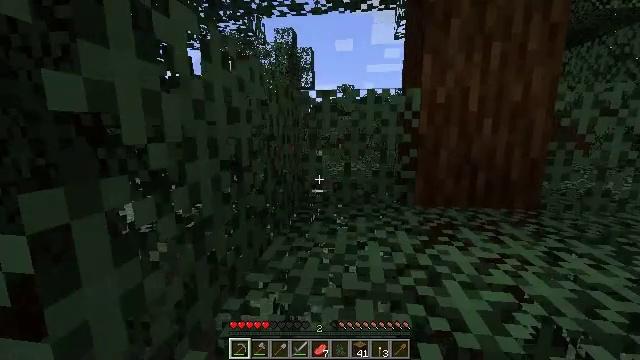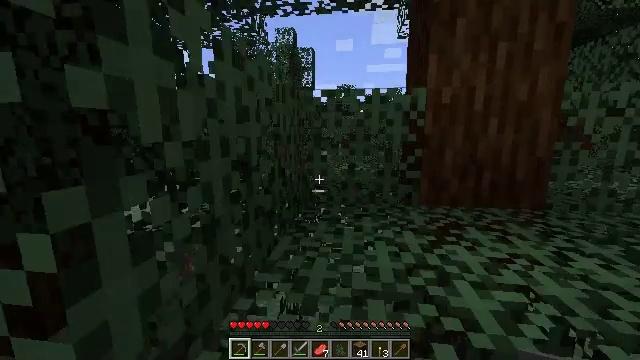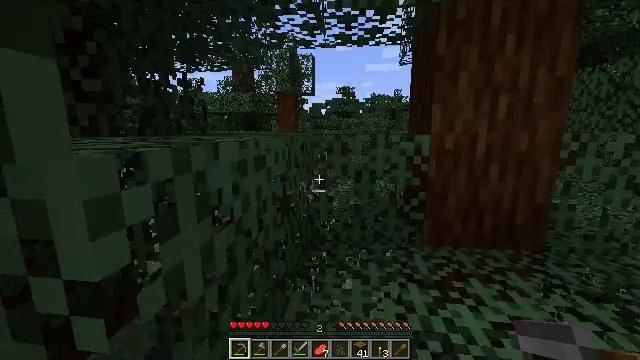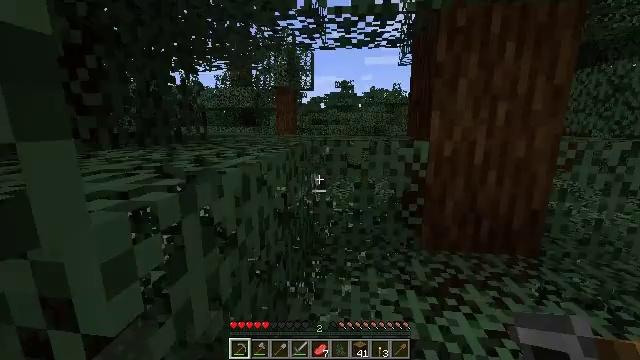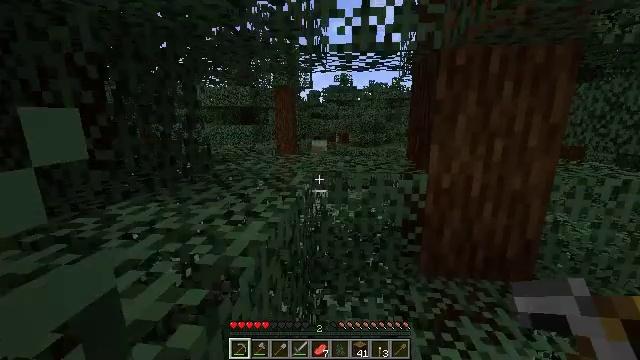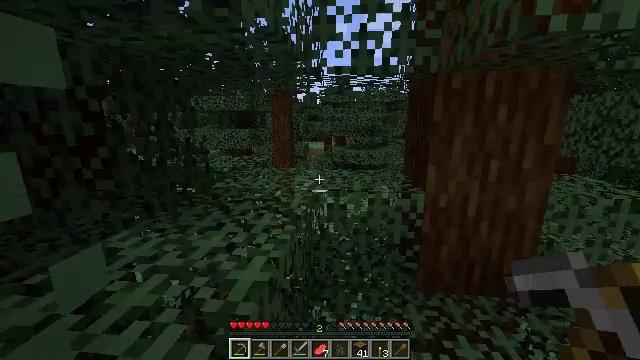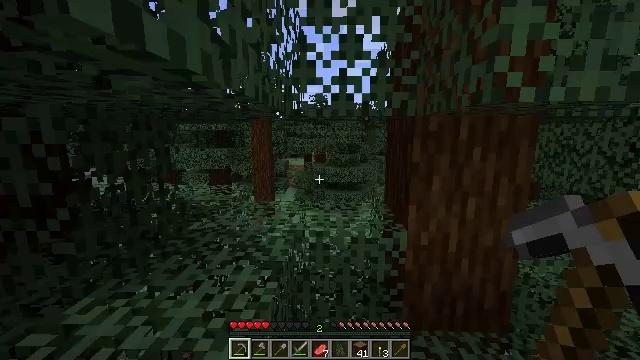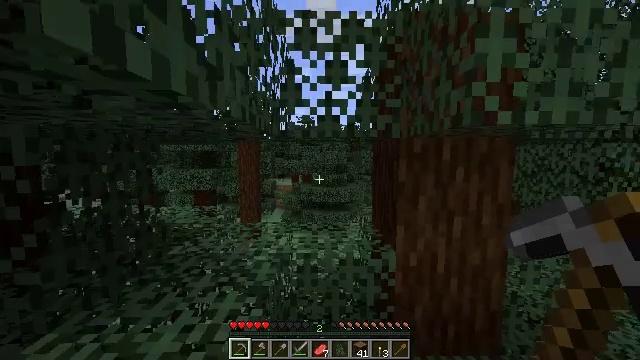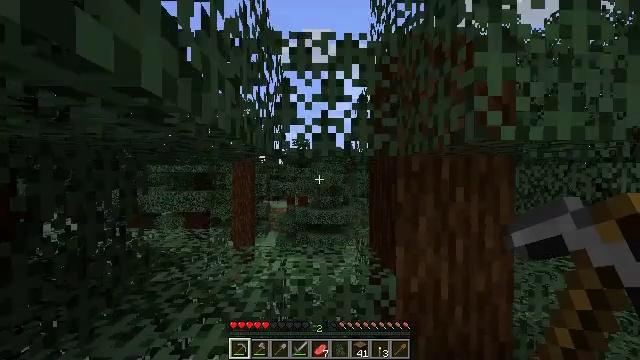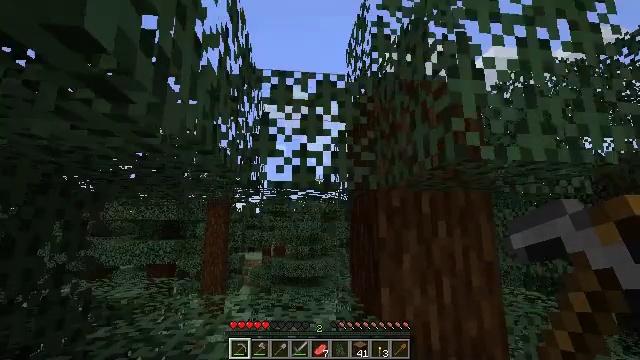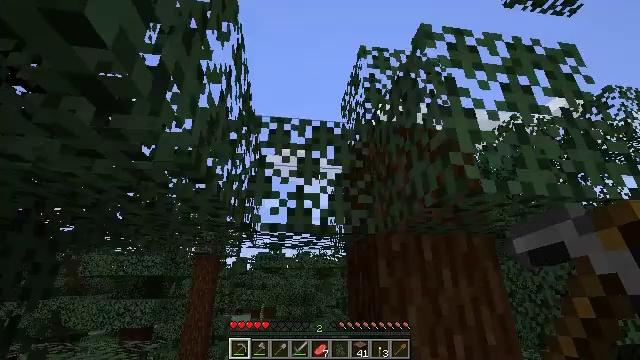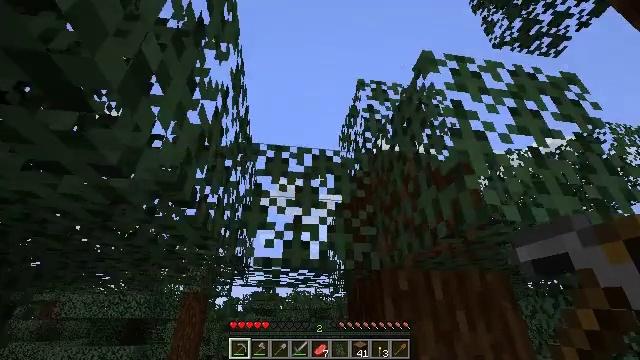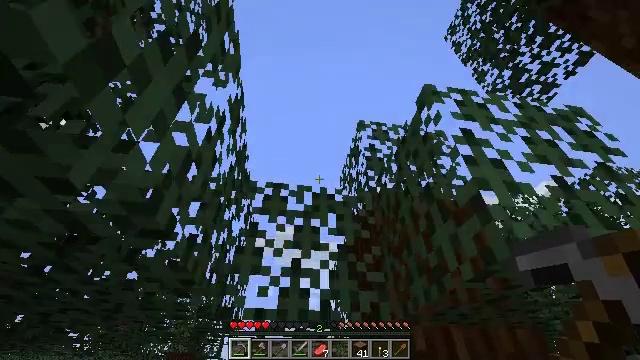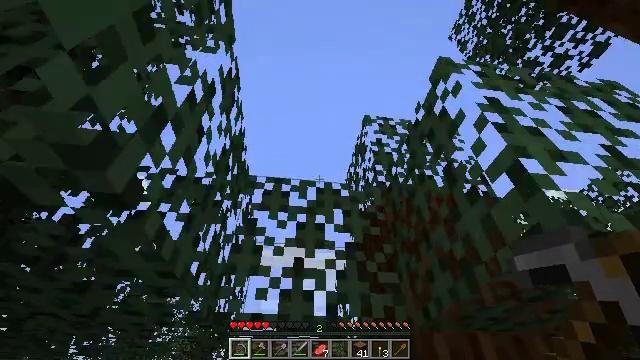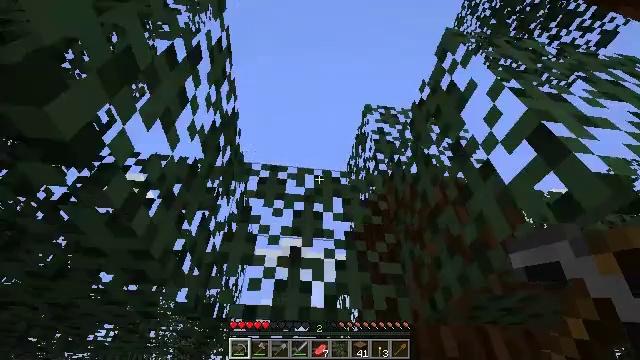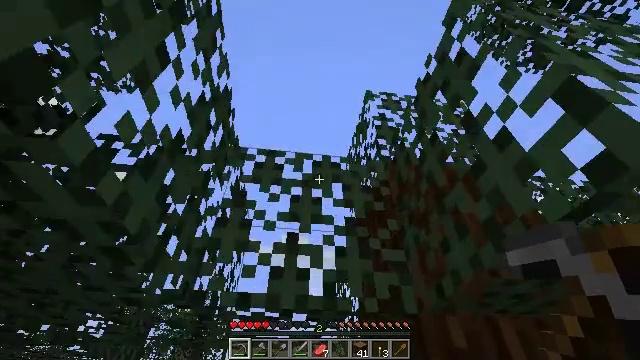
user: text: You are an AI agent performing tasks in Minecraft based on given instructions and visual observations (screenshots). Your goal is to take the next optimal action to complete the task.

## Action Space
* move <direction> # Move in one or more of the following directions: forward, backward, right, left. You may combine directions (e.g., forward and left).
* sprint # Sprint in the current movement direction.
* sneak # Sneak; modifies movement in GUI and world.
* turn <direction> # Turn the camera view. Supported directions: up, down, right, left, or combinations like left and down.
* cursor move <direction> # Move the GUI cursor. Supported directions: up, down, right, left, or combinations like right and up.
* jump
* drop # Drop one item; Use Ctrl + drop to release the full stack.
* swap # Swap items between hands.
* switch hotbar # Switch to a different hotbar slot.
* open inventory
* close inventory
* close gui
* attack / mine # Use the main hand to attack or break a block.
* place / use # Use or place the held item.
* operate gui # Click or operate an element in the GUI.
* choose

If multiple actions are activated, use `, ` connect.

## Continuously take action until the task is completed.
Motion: motion action
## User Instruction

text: Destroy the spruce leaves to get sticks and saplings.
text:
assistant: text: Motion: move forward
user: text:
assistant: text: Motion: move forward, jump
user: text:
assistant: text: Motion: move forward, turn down, jump
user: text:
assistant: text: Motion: move forward, turn down, jump
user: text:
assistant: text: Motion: move forward, jump
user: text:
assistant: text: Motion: move forward, turn right and up
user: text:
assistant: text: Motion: move forward, turn right and up
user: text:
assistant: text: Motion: move forward, turn right and up
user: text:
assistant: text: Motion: move forward, turn right and up
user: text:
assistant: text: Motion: move forward, turn right and up
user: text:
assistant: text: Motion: move forward, turn up
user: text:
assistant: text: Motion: move forward, turn up
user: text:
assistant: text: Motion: turn left and up
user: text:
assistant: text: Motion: move forward
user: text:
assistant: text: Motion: move forward
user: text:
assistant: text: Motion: move forward, turn down, attack / mine
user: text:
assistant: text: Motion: move forward, turn down, attack / mine
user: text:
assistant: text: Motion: move forward, attack / mine
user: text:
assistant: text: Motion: move forward, attack / mine
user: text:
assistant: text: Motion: attack / mine
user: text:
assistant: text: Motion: attack / mine
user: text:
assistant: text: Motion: attack / mine
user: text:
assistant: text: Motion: attack / mine
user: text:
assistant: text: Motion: attack / mine
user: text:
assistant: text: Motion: move forward, attack / mine
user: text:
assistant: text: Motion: attack / mine